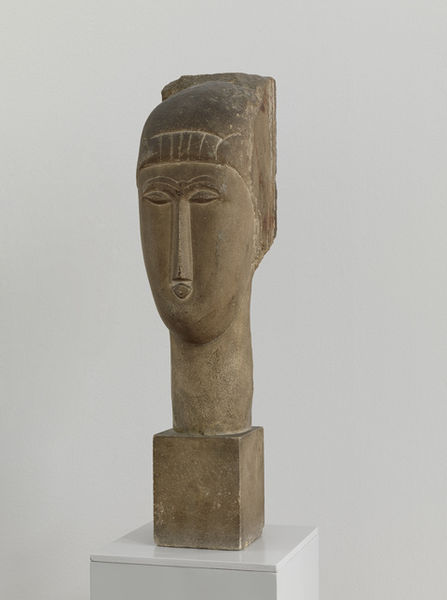
Titel: Kopf
Künstler: Amedeo Modigliani
Standort: Karlsruhe
Institution: Staatliche Kunsthalle Karlsruhe
Schlagwörter: kopf, weiß, kubistisch, ocker, braun, frau, frisur, haar, hintergrund, holz, hut, marmor, mund, nase, ohr, stirn, vordergrund, blick, rot, tuch, beige, haube, alt, kappe, mütze, augen, band, gesicht, haupt, lang, schädel, sockel, stein, bildnis, hals, portrait, flach, kirche, schlank, auge, figur, haare, stehend, augenbrauen, kinn, lippen, ovales gesicht, oval, rund, skulptur, statue, ton, kopfbedeckung, wangen, fotos, italien, moderne, abstrakt, afrika, modern, weis, haarband, kaiser, weiblich, kopftuch, schmal, brauen, büste, schlitzaugen, bildhauerei, plastik, podest, hinterkopf, augenbraue, japanisch, dünn, geschlossen, hoch, bemalt, galerie, abstrahiert, foto, fotografie, lachen, antike, maske, eckig, religion, beton, groß, schlicht, asien, kupfer, hässlich, stilisiert, asiatisch, kunst, statuette, reduziert, braue, geschlossene augen, rom, würfel, kasten, photo, fragment, geometrisch, quader, sandstein, hammer, antik, schnute, rötlich, hochfrisur, schmales gesicht, königin, museum, block, primitiv, volkskunst, sinnend, unförmig, mamor, ägyptisch, staue, dreckig, teil, kubus, langgezogen, terrakotta, rundplastik, kult, länglich, art brut, mandelförmig, kultur, altertum, chinese, asiate, mesopotamien, südamerika, langer hals, afrikanisch, archaisch, ethno, japaner, frauenkopf, vollplastik, brancusi, fru, langgestreckt, nade, klotz, meißel, frühzeit, thailand, modigliani, skulptu, frai, steinhauer, slulptur, lange nase, mandelaugen, kußmund, naste, 20. jahrhundert, kleiner mund, naturvolk, monobraue, bancusi, frau kopf, hals lang, sandsein, mondigliani, sgesicht, bildhauerie, kultisch, eckiger sockel, schlizaugen, bruchteil, kurpfer, reduzierte darstellung